Question: I have a Windows Azure Website (built with ASP.NET Web Pages), and in the configuration have enabled "Application Diagnostics" for both Blob storage and file storage:

I've then added some Trace statements to a Razor page to test it out
'''
@{
System.Diagnostics.Trace.TraceInformation("INFORMATION");
System.Diagnostics.Trace.TraceWarning("WARNING");
System.Diagnostics.Trace.TraceError("ERROR");
}
'''
However, this results in no logs at all, either in the file system or the blob.
For good measure I attempted to add various settings to my web.config file (shown below), although from <URL> I read, it doesn't seem as though this should be necessary. But it makes no difference - I still see no diagnostic logs in the file system or the blob.
'''
<system.web>
<compilation debug="true" targetFramework="4.5">
<assemblies>
<add assembly="Microsoft.Web.Infrastructure, Version=1.0.0.0, Culture=neutral, PublicKeyToken=31BF3856AD364E35" />
</assemblies>
</compilation>
<trace enabled="true"/>
<httpRuntime targetFramework="4.5" />
</system.web>
<system.diagnostics>
<trace>
<listeners>
<add type="Microsoft.WindowsAzure.Diagnostics.DiagnosticMonitorTraceListener, Microsoft.WindowsAzure.Diagnostics, Version=1.0.0.0, Culture=neutral, PublicKeyToken=31bf3856ad364e35"
name="AzureDiagnostics">
</add>
<add name="WebPageTraceListener"
type="System.Web.WebPageTraceListener, System.Web, Version=4.0.0.0, Culture=neutral, PublicKeyToken=b03f5f7f11d50a3a"/>
</listeners>
</trace>
</system.diagnostics>
'''
Is there anything else I need to configure that I've missed? Could it be that this simply doesn't work at all for ASP.NET Web Pages projects?
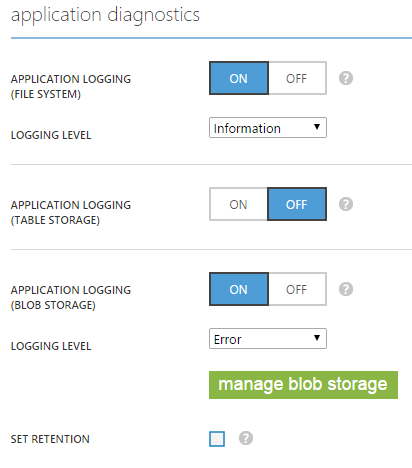
Answer: To enable tracing from a razor page add the following to your web.config:
'<system.codedom> <compilers> <compiler language="c#;cs;csharp" extension=".cs" type="Microsoft.CSharp.CSharpCodeProvider, System, Version=2.0.3600.0, Culture=neutral, PublicKeyToken=b77a5c561934e089" compilerOptions="/define:TRACE" warningLevel="1" /> </compilers> </system.codedom>'
Source: <URL>
> Note that tracing from your cs files should work without any changes to web.config.